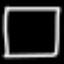
Label: square